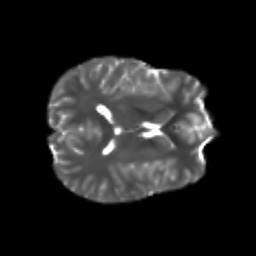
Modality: T2w
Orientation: axial
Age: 22
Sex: male
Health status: healthy
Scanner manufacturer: philips
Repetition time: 7.388 s
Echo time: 0.08599 s